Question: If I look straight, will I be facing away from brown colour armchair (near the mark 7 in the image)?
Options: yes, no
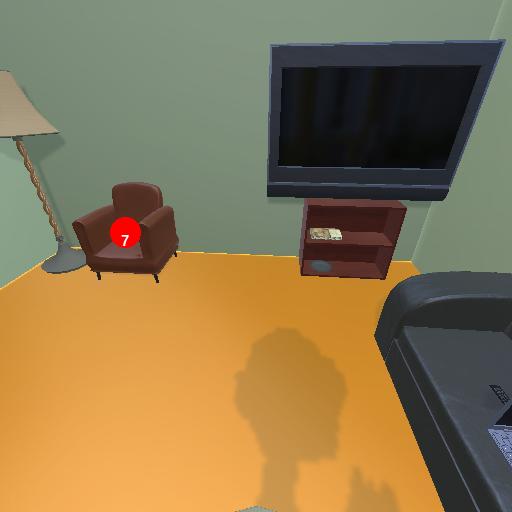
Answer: yes